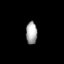
Tissue: lung
Cell type: Epithelial cells
Senescence score: 0.1838
Nuclear area (px): 245
Mean DAPI intensity: 167.204